Field crop: maize
Growth stage: 2
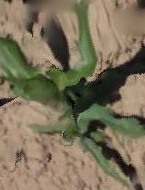
Species: maize